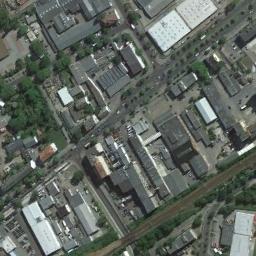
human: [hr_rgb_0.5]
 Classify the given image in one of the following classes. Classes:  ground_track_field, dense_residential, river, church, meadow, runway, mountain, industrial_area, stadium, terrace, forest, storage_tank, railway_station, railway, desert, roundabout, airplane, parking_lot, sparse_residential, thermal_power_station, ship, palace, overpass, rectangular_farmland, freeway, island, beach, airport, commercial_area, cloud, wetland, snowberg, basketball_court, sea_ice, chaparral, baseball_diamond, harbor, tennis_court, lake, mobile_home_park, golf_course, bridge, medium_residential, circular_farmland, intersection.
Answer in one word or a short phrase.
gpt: industrial_area